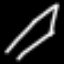
Label: pencil